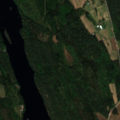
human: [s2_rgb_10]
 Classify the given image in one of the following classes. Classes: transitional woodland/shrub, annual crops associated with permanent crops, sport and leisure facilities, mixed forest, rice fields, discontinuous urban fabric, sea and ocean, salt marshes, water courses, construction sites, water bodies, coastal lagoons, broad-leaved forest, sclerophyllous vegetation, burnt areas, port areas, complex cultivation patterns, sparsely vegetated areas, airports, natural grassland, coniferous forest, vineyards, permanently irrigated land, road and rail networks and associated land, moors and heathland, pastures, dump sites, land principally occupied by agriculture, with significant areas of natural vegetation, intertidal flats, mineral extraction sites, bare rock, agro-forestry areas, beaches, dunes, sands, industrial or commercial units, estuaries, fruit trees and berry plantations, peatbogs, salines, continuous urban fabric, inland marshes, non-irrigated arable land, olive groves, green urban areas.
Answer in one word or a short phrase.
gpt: coniferous forest, mixed forest, water bodies